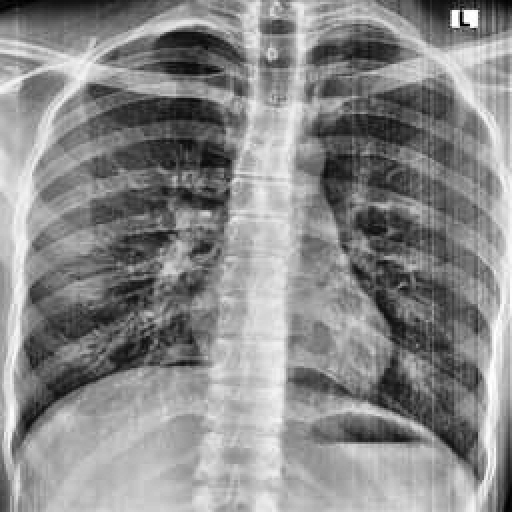
Finding: NORMAL